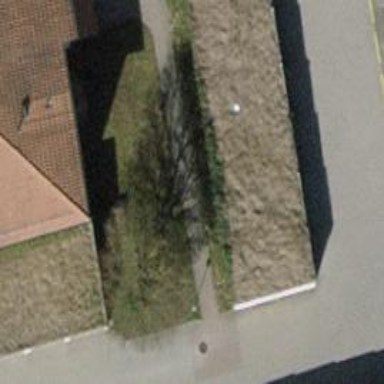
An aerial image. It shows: Group of garages.